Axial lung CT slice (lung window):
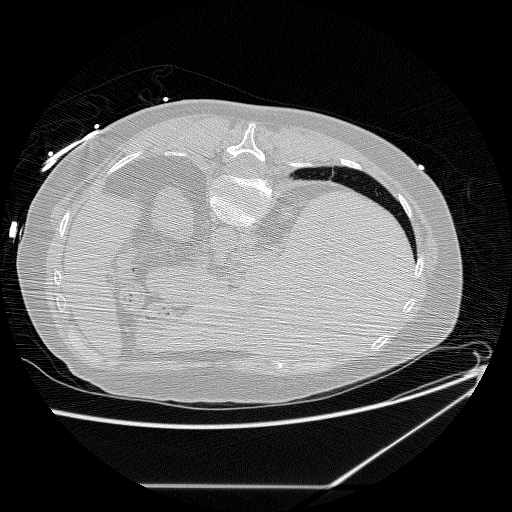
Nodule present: no